Interaction volume radius: 5 \u00c5
Interaction volume height: 20 \u00c5
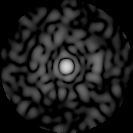
Disorder parameter: 0.8434